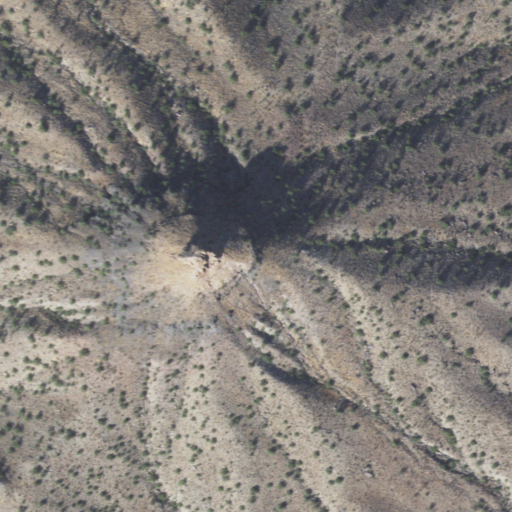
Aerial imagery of mountain in Arizona named Yellow Peak containing only shrub